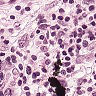
Metastatic tissue present: yes